Question: I am using following example from help pages of package VGAM
'''
library(VGAM)
fit4 <- vgam(BMI ~ s(age, df = c(4, 2)), lms.bcn(zero = 1), data = bmi.nz, trace = TRUE)
qtplot(fit4, percentiles = c(5,50,90,99), main = "Quantiles", las = 1, xlim = c(15, 90), ylab = "BMI", lwd = 2, lcol = 4)
'''
I am getting a proper graph with it:

How can I avoid plotting points from the graph? Also I need to print out values for these percentiles at each of ages 20,30,40...80 (separately as a table). How can this be done? Can I use ggplot() format command rather than qtplot() command here? Thanks for your help.
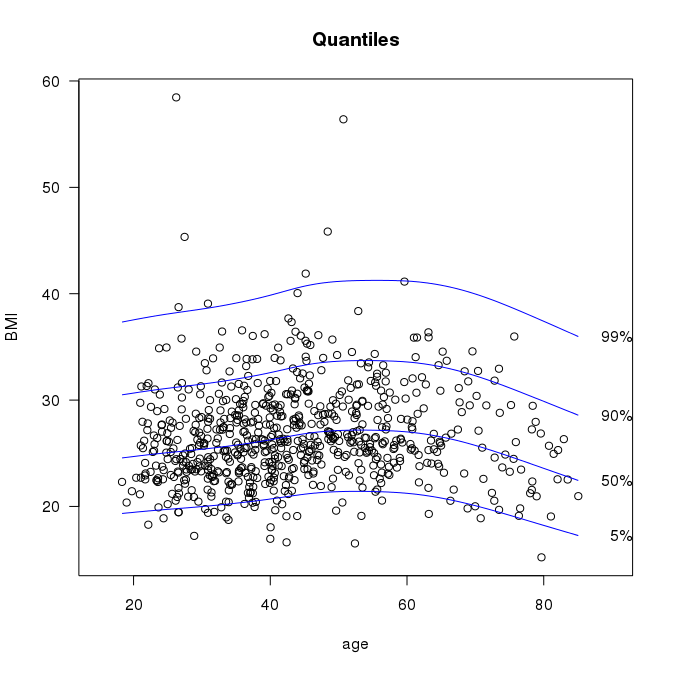
Answer: How about something like this:
'''
# required packages
library(VGAM)
require(reshape2)
require(ggplot2)
# fitted values from vgam
fit4 <- vgam(BMI ~ s(age, df = c(4, 2)), lms.bcn(zero = 1), data = bmi.nz, trace = TRUE)
fitted.values <- data.frame(qtplot.lmscreg(fit4, percentiles = c(5,50,90,99))$fitted.values)
fitted.values[, 'age'] <- bmi.nz[, 'age']
# melt data.frame
dmelt <- melt(fitted.values, id.vars='age')
# ploting
ggplot(dmelt, aes(age, value, group=variable)) +
geom_line(color='blue') +
annotate(geom='text',
x = max(bmi.nz[, 'age']) + 3,
y = unlist(fitted.values[which.max(fitted.values[, 'age']), -ncol(fitted.values)]),
label=c(' 5%', '50%', '90%', '99%')) +
lapply(2:8*10, function(i) {
annotate(geom='text',
x = i,
y = 1+unlist(fitted.values[which.min(abs(fitted.values[, 'age'] - i)), -ncol(fitted.values)]),
label=paste0(round(unlist(fitted.values[which.min(abs(fitted.values[, 'age'] - i)), -ncol(fitted.values)]),1), '%'))
}) +
scale_y_continuous('BMI') +
theme_bw(base_size=16)
'''